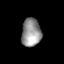
Tissue: lung
Cell type: T cells
Senescence score: 0.2233
Nuclear area (px): 544
Mean DAPI intensity: 145.607